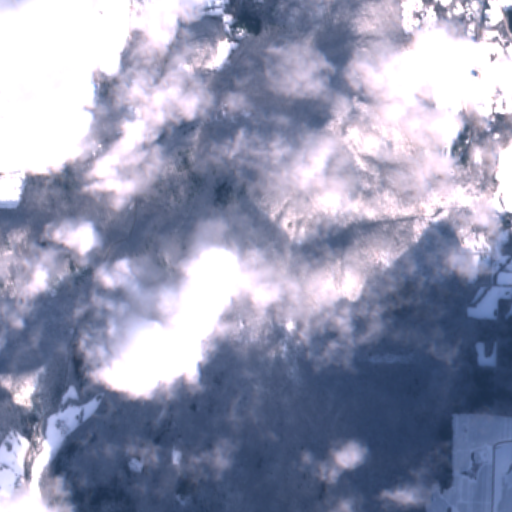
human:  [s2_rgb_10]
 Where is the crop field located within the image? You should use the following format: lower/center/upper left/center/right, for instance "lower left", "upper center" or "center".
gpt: The crop field is located in the upper left of the image.
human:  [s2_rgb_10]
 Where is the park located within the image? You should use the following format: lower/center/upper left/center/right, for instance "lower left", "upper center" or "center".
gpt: The park is located in the upper right of the image.
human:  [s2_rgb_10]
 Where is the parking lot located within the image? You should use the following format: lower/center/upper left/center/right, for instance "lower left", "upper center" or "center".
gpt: The parking lot is located in the upper right of the image.
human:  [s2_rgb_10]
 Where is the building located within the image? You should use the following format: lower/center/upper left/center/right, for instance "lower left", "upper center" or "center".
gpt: The building is located in the upper right of the image.
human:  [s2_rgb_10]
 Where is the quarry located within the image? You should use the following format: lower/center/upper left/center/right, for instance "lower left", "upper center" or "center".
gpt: There is no quarry in the image.